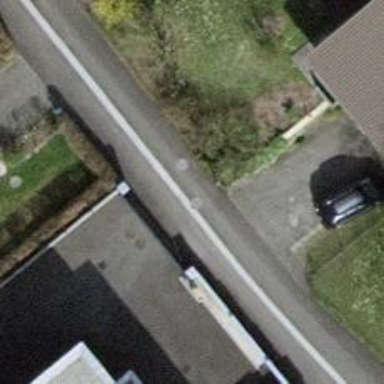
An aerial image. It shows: Smooth asphalt road in residential area.